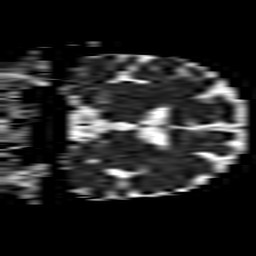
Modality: ADC
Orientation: coronal
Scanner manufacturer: philips
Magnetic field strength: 1.5 T
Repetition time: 3.398 s
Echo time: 0.06922 s